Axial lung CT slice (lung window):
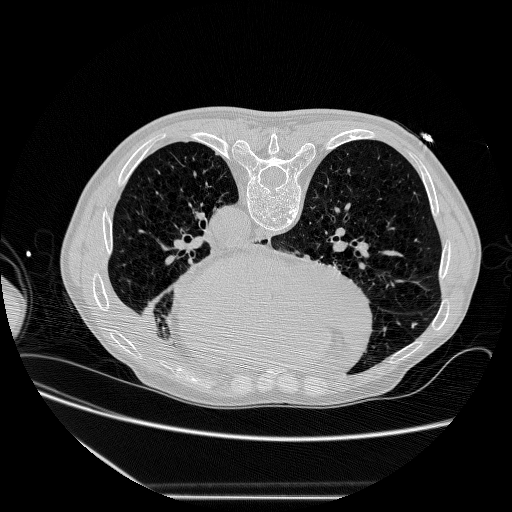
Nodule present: no